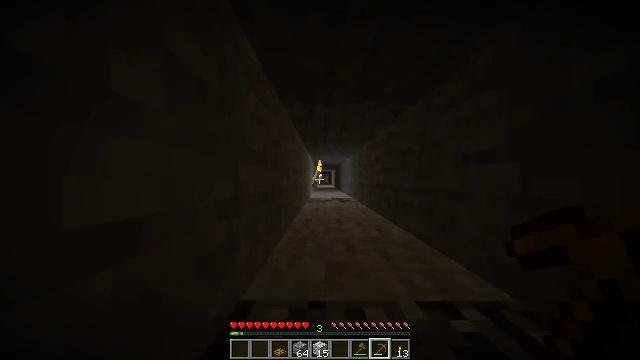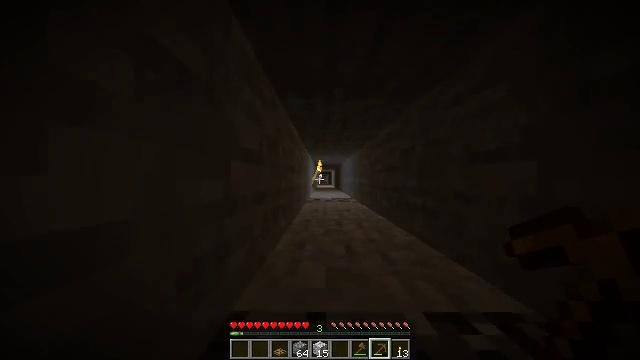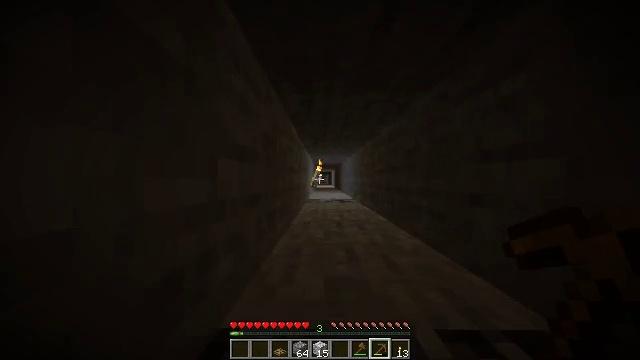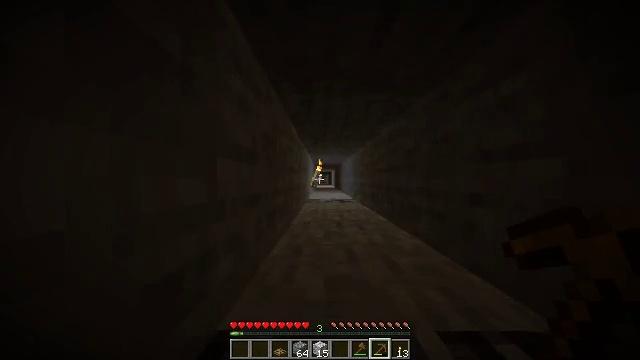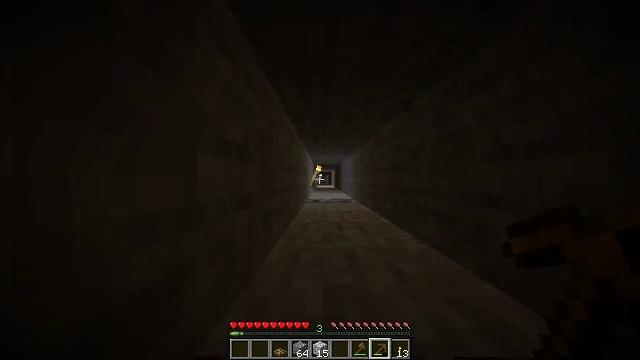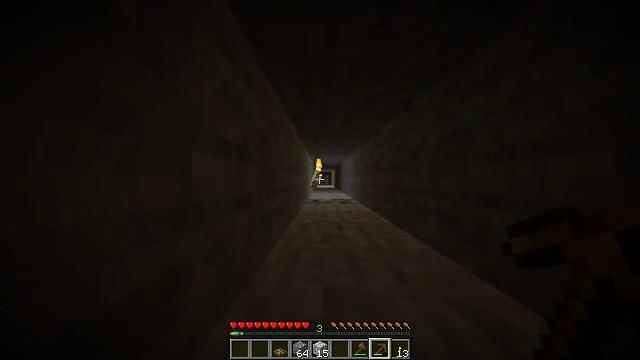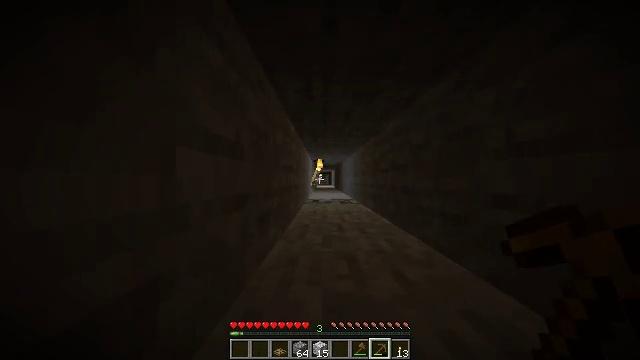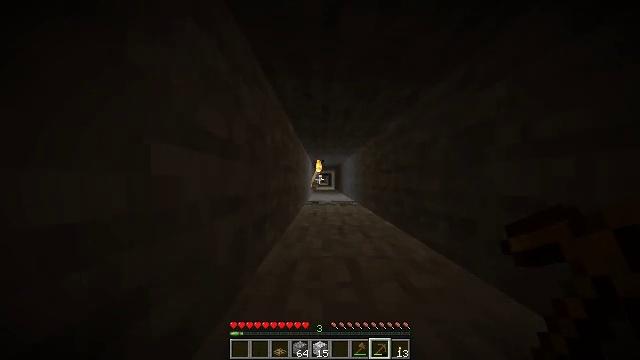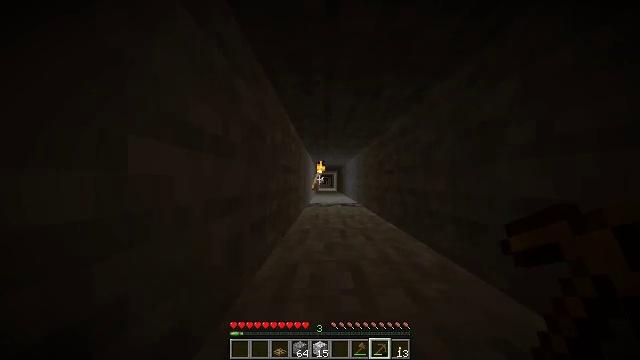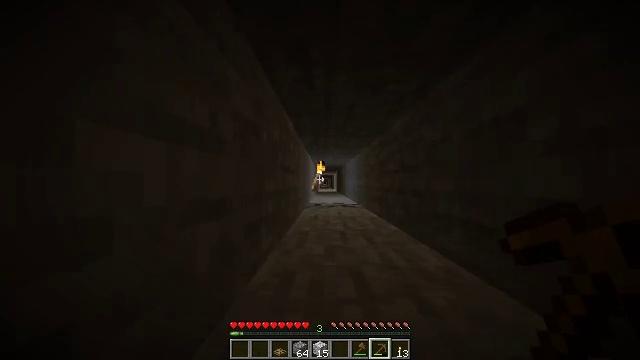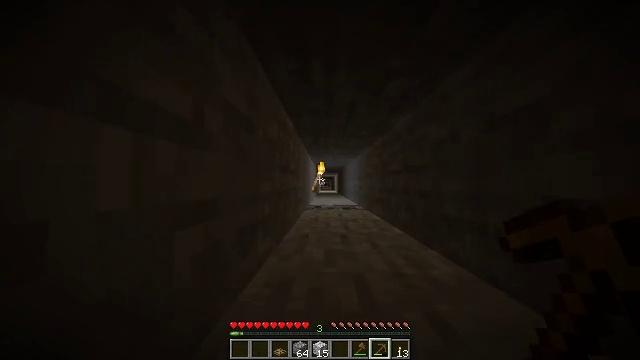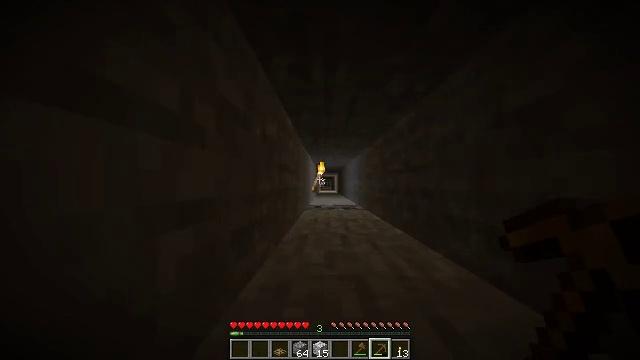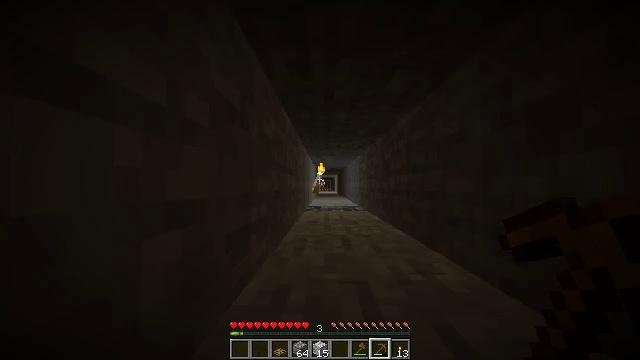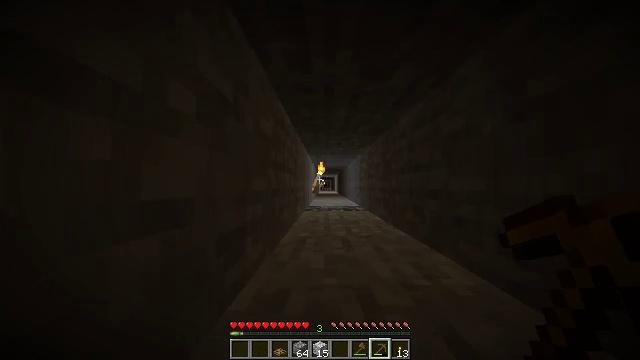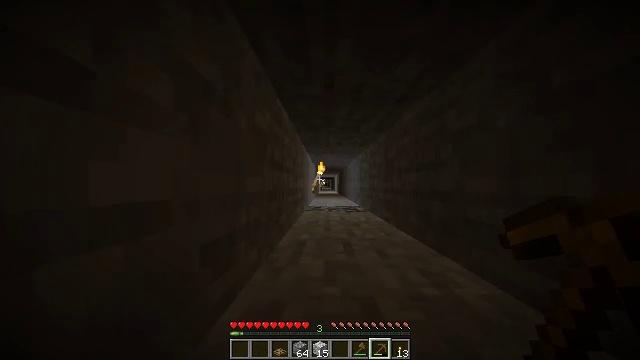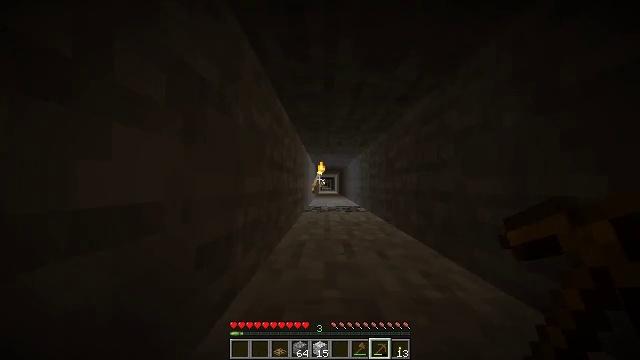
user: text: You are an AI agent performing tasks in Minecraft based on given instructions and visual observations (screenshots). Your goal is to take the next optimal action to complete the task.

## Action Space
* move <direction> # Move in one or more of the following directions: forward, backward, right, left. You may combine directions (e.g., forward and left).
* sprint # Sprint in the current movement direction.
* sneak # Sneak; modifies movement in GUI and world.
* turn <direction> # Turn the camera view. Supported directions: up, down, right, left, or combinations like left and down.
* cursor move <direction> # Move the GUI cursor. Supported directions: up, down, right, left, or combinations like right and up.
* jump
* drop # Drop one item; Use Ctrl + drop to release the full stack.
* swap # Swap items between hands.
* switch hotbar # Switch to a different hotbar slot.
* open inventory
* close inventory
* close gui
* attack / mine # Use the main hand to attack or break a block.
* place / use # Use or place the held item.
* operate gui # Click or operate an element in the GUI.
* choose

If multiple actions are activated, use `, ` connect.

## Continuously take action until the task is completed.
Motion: motion action
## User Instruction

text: Gather the wall torch from the wall.
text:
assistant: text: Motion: move forward
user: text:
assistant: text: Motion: move forward
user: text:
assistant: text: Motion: move forward
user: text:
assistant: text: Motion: move forward
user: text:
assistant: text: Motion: move forward
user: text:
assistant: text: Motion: move forward
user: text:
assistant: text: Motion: move forward
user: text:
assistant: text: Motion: move forward
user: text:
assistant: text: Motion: move forward
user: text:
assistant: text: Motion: move forward
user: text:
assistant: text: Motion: move forward
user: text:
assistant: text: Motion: move forward
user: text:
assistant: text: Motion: move forward
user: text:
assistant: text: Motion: move forward
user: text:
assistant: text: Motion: move forward
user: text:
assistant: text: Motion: move forward
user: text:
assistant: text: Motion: move forward
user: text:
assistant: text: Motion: move forward
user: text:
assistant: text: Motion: move forward
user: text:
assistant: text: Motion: move forward
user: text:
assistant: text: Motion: move forward
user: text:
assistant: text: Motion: move forward
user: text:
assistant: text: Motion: move forward
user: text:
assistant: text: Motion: move forward
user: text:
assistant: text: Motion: move forward
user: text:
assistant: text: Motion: move forward
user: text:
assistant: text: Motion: move forward
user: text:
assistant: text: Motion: move forward
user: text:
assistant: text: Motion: move forward
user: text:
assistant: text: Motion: move forward